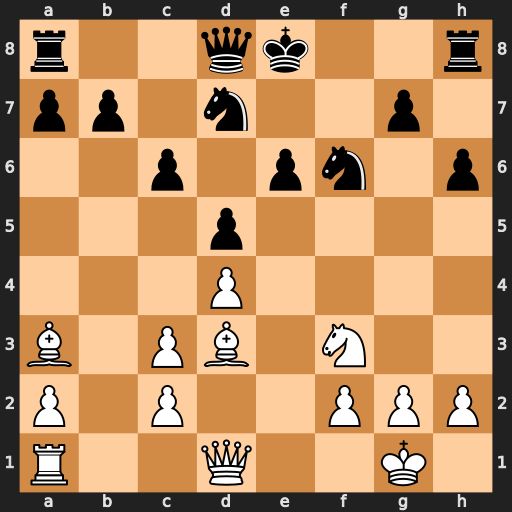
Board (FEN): r2qk2r/pp1n2p1/2p1pn1p/3p4/3P4/B1PB1N2/P1P2PPP/R2Q2K1
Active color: w
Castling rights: kq
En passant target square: -
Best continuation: Bg6#